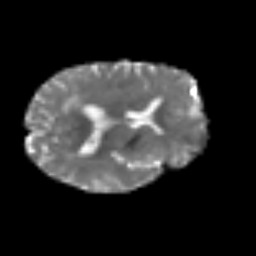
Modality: T2w
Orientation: axial
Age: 71
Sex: female
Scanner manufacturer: siemens
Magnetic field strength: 3 T
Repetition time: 3.2 s
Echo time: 0.081 s